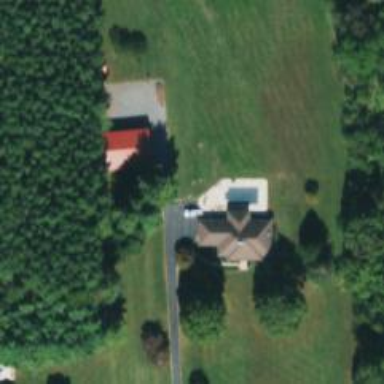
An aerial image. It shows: Driveway leading to service road.